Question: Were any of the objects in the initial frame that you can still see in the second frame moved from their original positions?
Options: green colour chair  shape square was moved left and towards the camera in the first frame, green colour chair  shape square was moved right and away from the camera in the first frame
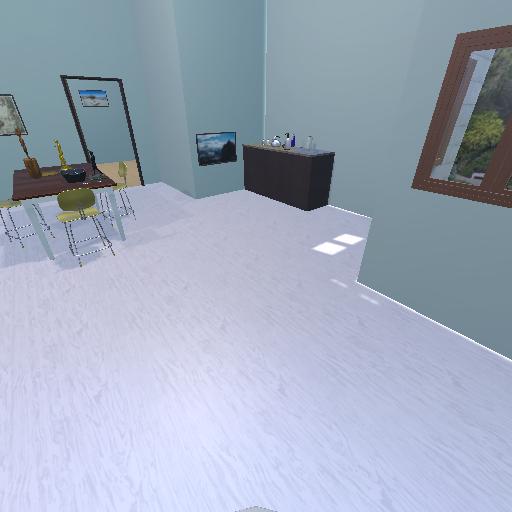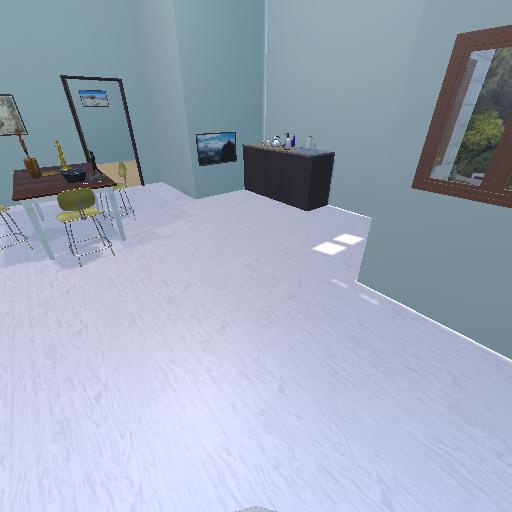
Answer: green colour chair  shape square was moved left and towards the camera in the first frame